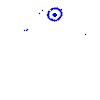
Particle: kaon